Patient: sex M, age 57
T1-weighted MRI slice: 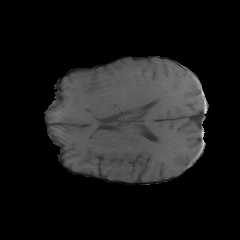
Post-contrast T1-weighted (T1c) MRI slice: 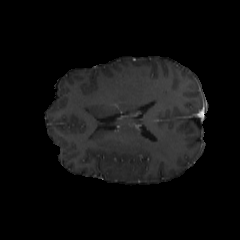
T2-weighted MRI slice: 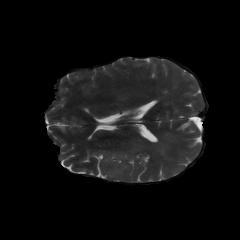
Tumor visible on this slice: yes
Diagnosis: Glioblastoma, IDH-wildtype
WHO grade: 4